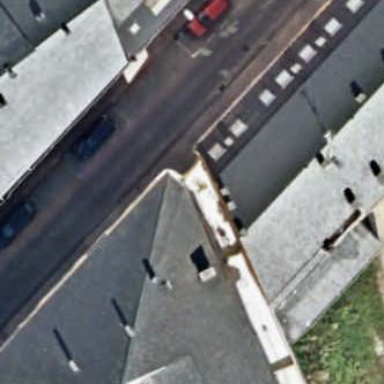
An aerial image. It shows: Residential building.